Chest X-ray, PA view. Patient: 44 years old, sex M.
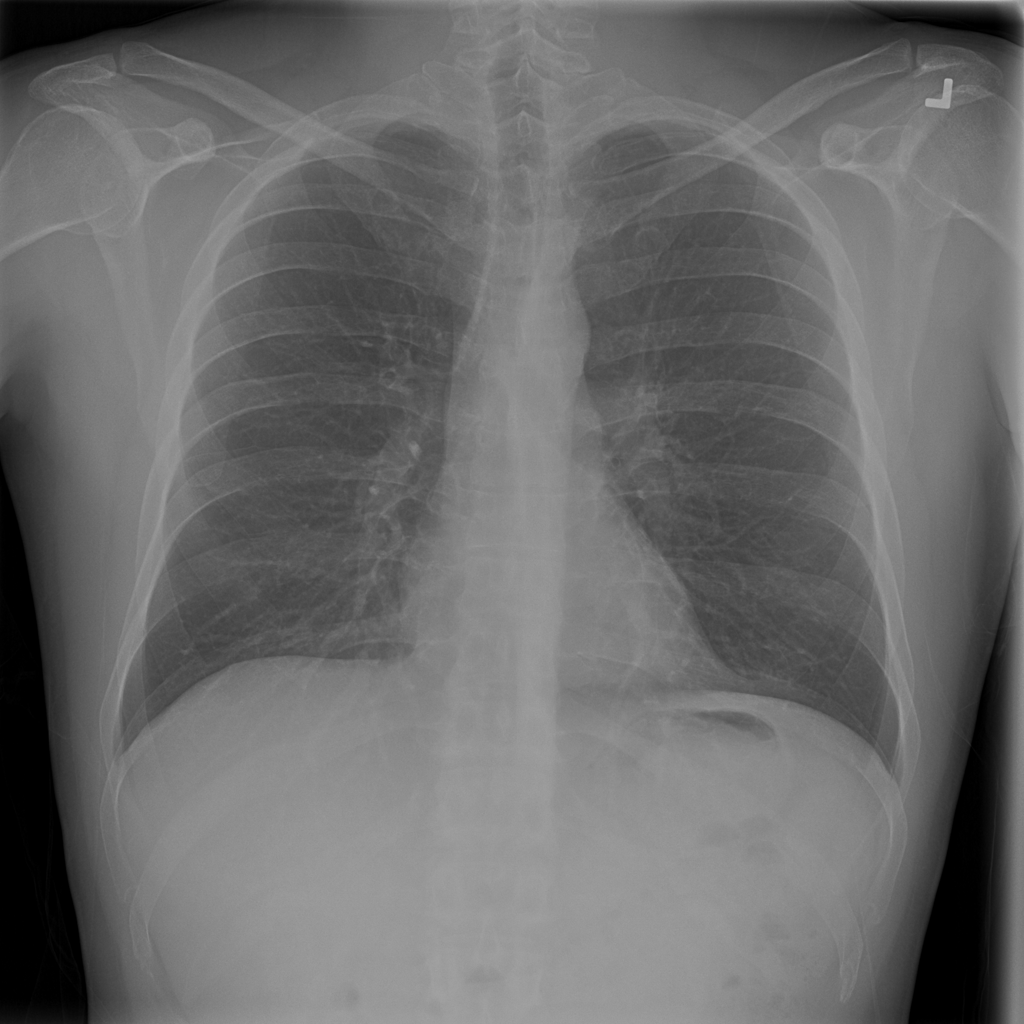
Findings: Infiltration